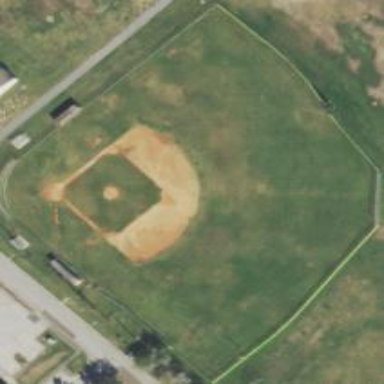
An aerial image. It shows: Baseball pitch for leisure land.